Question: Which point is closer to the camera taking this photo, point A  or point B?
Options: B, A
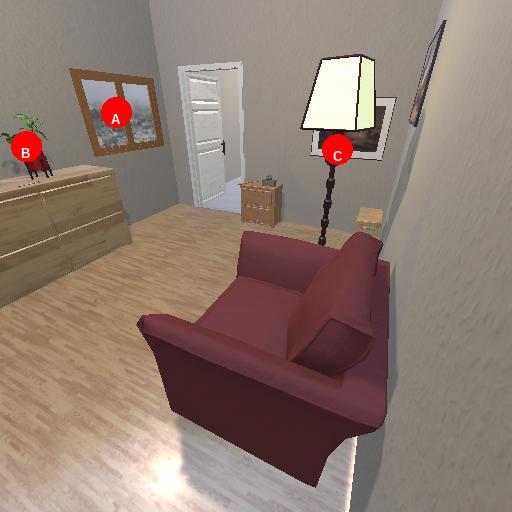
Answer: B